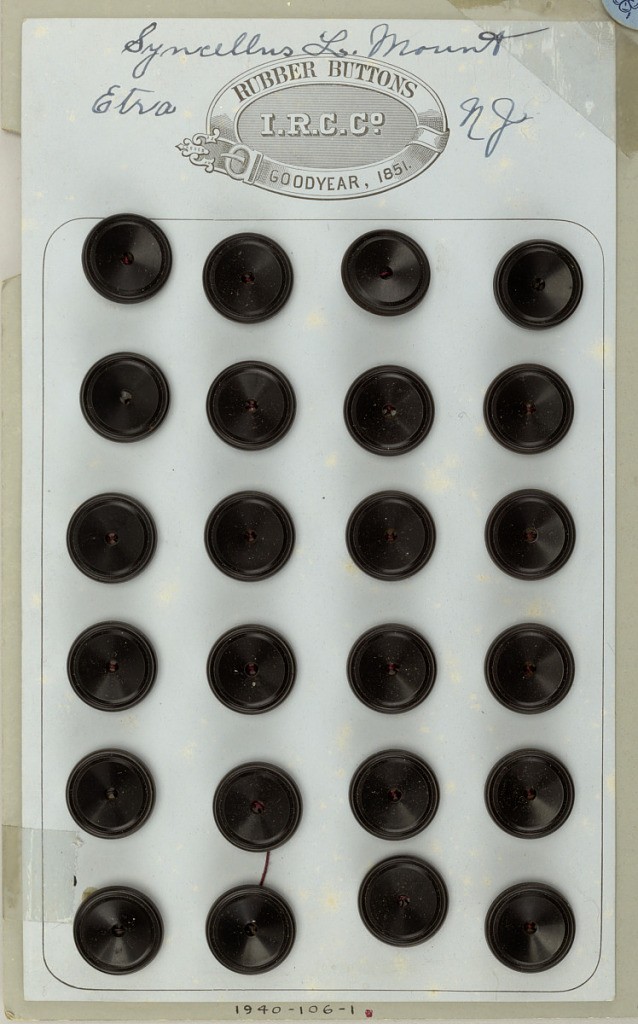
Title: Buttons on Sales Card
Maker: India Rubber Comb Co., American
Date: ca. 1851
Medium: Molded vulcanized rubber, printed cardboard
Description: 1940-106-1: White card holding 24 black, circular, two-holed b...